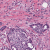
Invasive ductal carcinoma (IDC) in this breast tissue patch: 1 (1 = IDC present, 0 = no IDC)